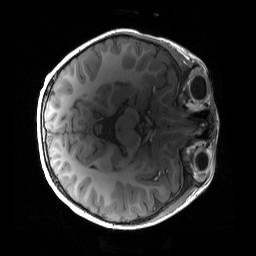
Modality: T1w
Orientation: axial
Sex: female
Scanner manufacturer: siemens
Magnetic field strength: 3 T
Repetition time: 1.9 s
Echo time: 0.00243 s